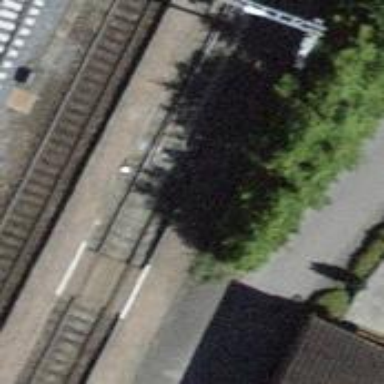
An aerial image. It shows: Railway yard with electrified contact lines.